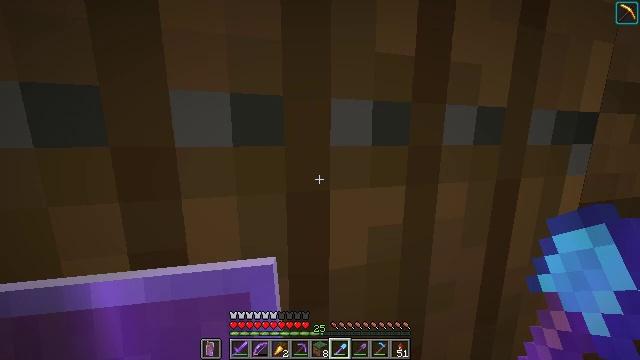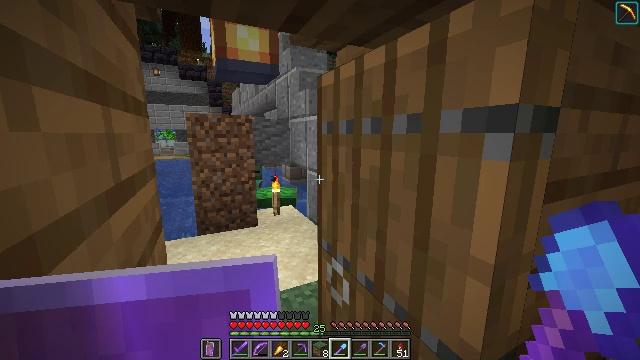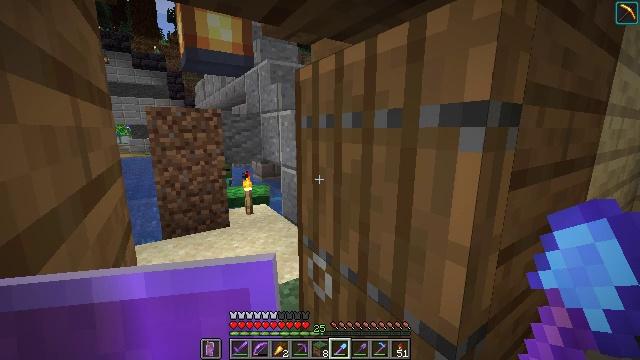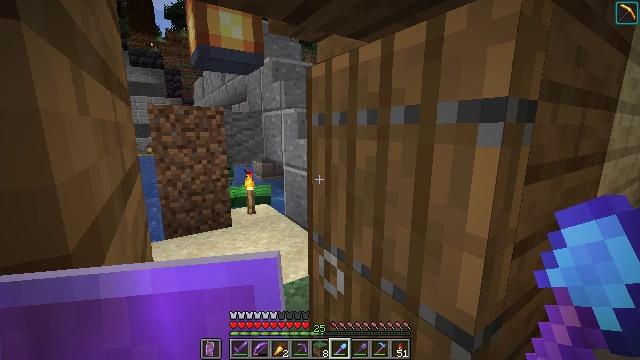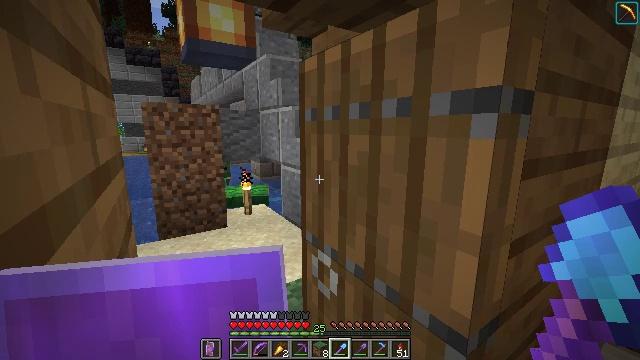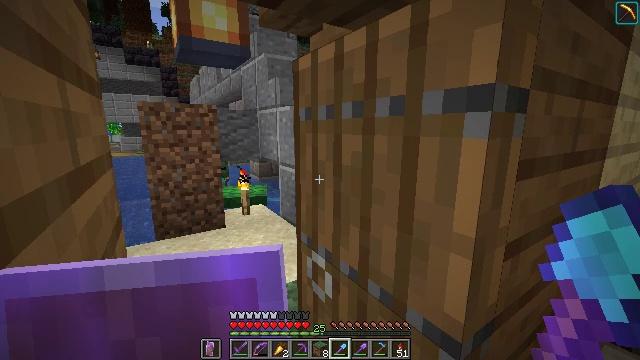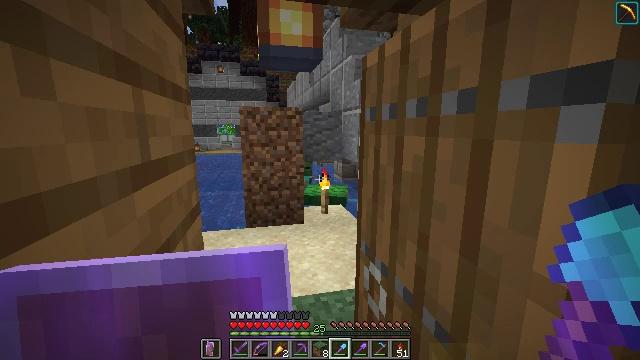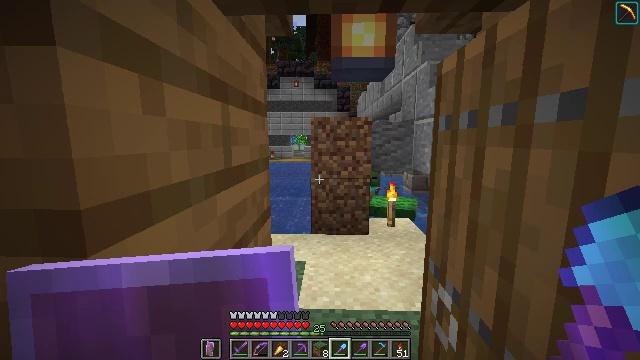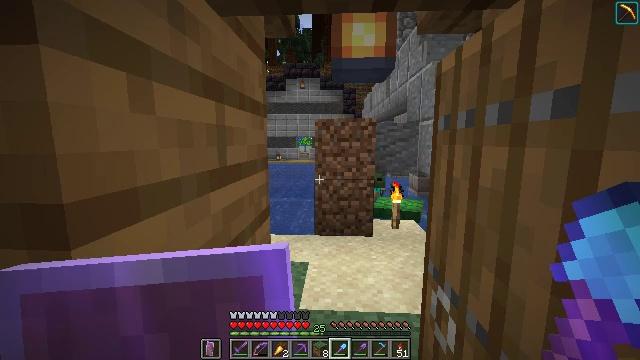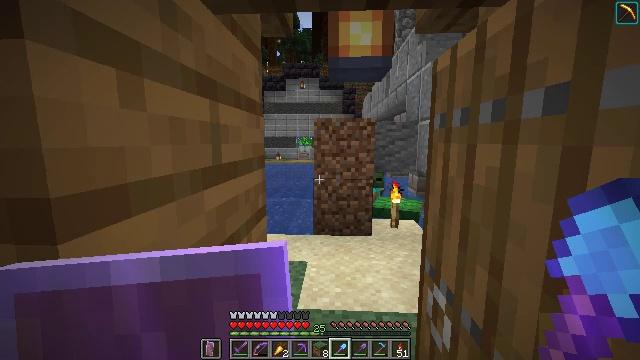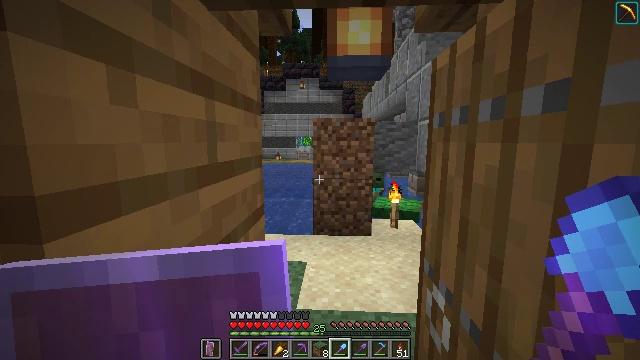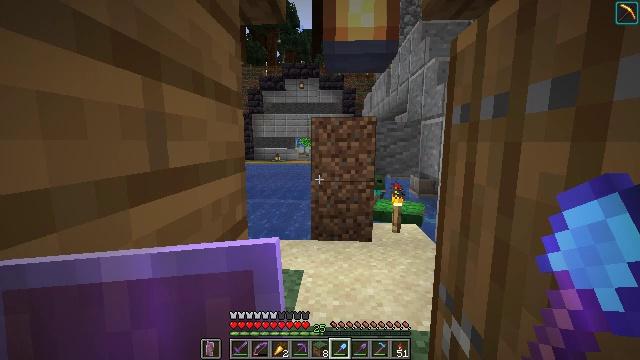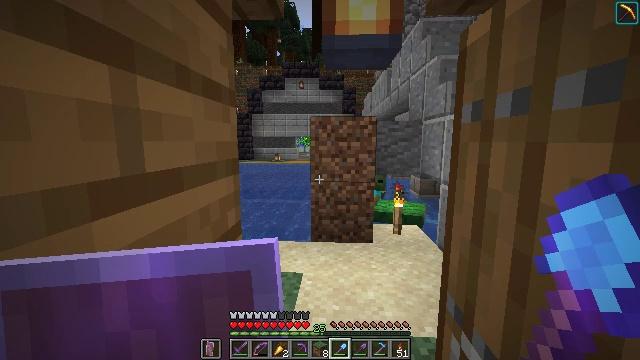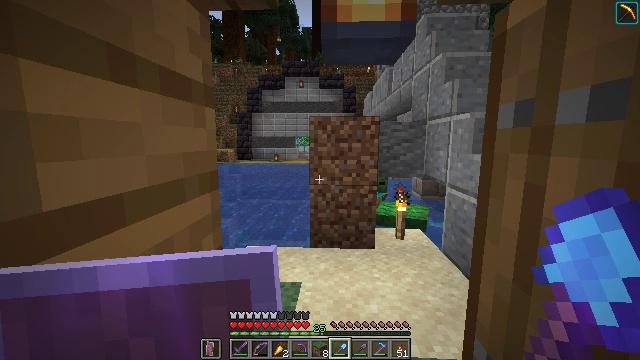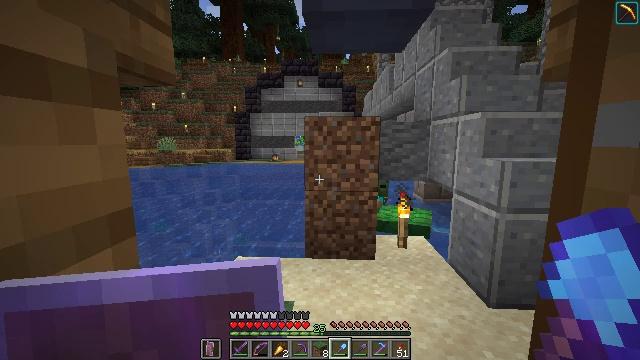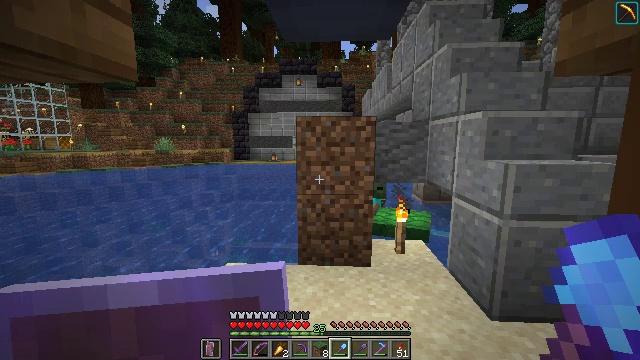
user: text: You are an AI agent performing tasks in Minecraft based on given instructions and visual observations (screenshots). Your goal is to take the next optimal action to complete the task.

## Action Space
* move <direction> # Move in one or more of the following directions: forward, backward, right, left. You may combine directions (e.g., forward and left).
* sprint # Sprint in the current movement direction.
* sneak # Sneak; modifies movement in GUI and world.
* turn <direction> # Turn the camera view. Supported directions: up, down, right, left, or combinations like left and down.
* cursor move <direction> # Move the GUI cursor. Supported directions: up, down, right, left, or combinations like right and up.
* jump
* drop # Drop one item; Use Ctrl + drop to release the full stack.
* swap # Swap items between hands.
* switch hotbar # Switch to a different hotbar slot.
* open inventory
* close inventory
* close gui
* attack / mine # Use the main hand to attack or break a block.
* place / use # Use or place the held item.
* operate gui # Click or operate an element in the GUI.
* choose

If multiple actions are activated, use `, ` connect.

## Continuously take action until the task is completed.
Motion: motion action
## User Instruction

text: Break the fern to clear the area.
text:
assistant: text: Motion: move forward and move left, sprint, turn right
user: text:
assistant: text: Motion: move forward and move left, sprint, turn right
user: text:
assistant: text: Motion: move forward
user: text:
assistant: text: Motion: move forward
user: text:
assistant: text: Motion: move forward
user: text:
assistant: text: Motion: move forward, turn left
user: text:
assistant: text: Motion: turn left and up
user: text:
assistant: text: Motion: turn left
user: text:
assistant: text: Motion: no_op
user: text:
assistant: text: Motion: move forward
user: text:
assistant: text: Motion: move forward
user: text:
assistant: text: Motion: move forward
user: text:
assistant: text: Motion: move forward
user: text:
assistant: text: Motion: move forward and move right
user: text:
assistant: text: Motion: move forward and move right
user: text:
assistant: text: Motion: move forward and move right, turn left
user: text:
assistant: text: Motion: move forward, turn left
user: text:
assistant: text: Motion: move forward, turn left
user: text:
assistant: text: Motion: move forward, turn left
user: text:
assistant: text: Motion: move forward, turn left and down
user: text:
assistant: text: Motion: move forward
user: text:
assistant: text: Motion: move forward
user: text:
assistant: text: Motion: no_op
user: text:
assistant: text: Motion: no_op
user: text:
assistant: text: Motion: no_op
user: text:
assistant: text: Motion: no_op
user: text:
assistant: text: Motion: no_op
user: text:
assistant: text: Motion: no_op
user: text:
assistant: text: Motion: no_op
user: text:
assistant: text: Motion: no_op